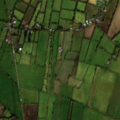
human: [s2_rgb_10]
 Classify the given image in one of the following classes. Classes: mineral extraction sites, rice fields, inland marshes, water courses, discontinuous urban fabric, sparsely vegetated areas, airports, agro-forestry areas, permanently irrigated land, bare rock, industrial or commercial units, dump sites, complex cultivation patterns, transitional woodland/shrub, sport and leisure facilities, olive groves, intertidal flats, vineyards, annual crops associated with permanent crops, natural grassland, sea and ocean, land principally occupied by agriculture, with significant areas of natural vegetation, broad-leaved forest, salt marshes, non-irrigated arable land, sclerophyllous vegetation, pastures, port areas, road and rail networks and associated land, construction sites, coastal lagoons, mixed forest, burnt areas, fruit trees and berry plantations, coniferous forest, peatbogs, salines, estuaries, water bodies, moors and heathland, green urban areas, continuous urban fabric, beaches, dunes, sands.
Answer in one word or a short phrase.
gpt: pastures, complex cultivation patterns